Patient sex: F
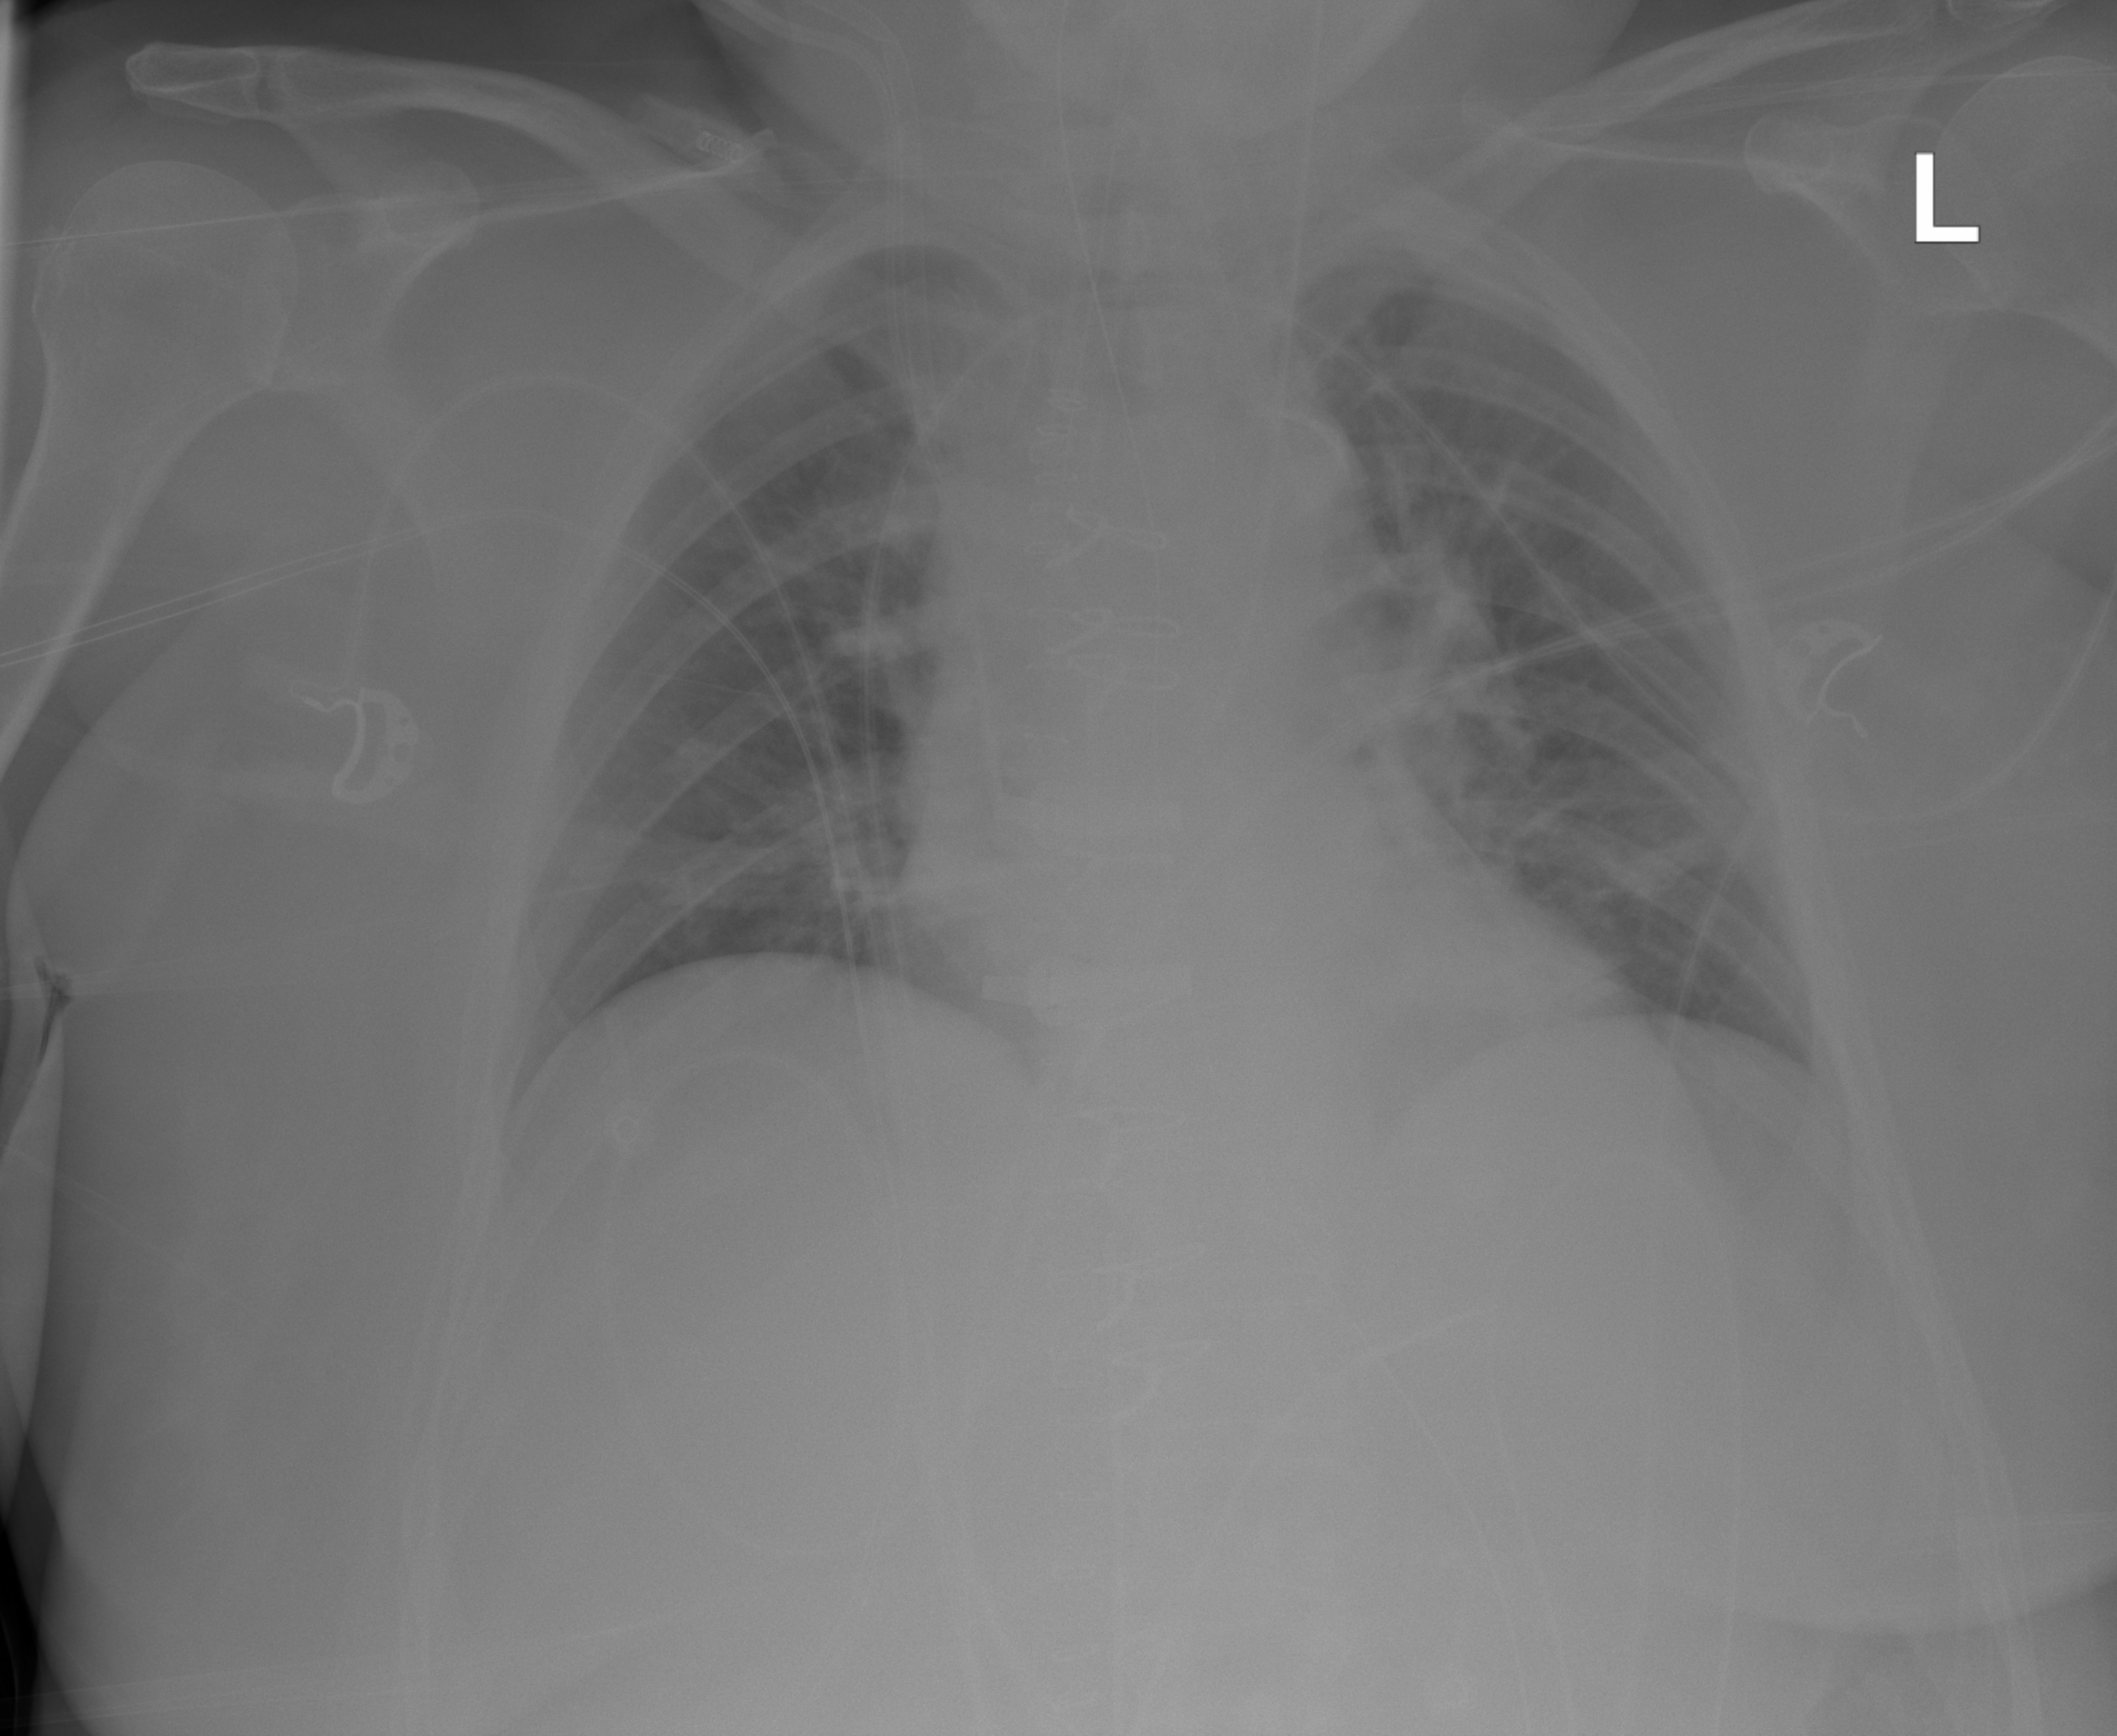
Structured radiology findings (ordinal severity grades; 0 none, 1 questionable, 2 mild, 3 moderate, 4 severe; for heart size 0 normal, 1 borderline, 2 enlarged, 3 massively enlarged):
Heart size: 0
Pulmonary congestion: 0
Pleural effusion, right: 0
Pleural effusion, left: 0
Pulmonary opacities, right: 0
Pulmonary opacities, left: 0
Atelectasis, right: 0
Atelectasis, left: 2